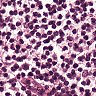
Metastatic tissue present: no